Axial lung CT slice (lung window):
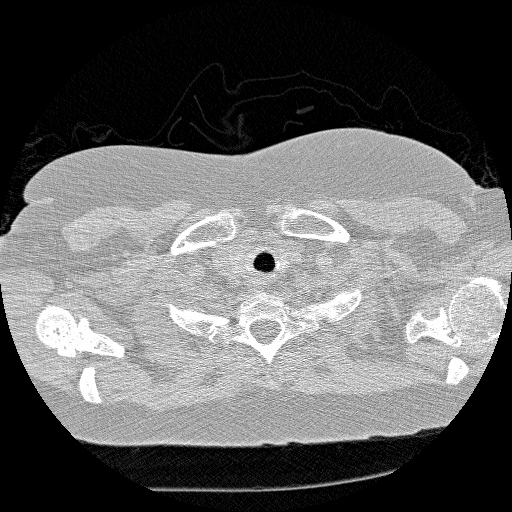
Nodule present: no